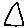
Label: triangle